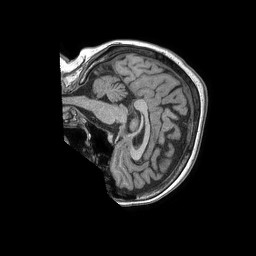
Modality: T1w
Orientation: sagittal
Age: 70
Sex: female
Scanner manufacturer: philips
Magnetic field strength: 1.5 T
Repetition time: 0.00781 s
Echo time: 0.003622 s